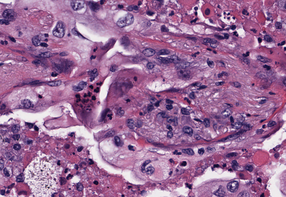
Tumor epithelial tissue: yes
Tumor-associated stroma tissue: yes
Normal tissue: no